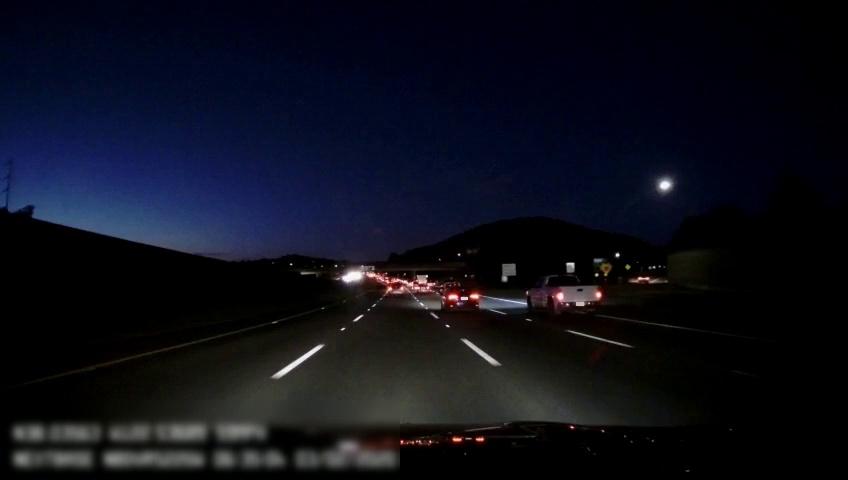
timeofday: Night
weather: Other
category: Drivable Space
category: Vehicles | SUV
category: Vehicles | Car
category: Vehicles | SUV
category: Vehicles | Truck
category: Vehicles | Car
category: Lanes | Alternate Lane
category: Lanes | Current Lane
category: Lanes | Current Lane
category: Lanes | Alternate Lane
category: Lanes | Alternate Lane
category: Traffic | Signs
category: Traffic | Signs